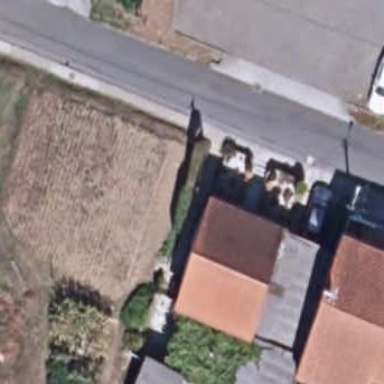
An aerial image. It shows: Simple house.